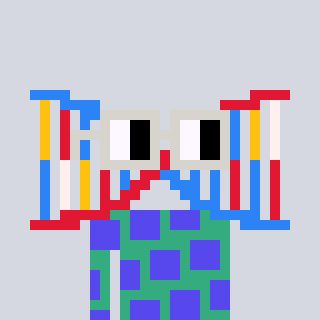
a pixel art character with square light gray glasses, a dna-shaped head and a teal-colored body on a cool background